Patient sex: F
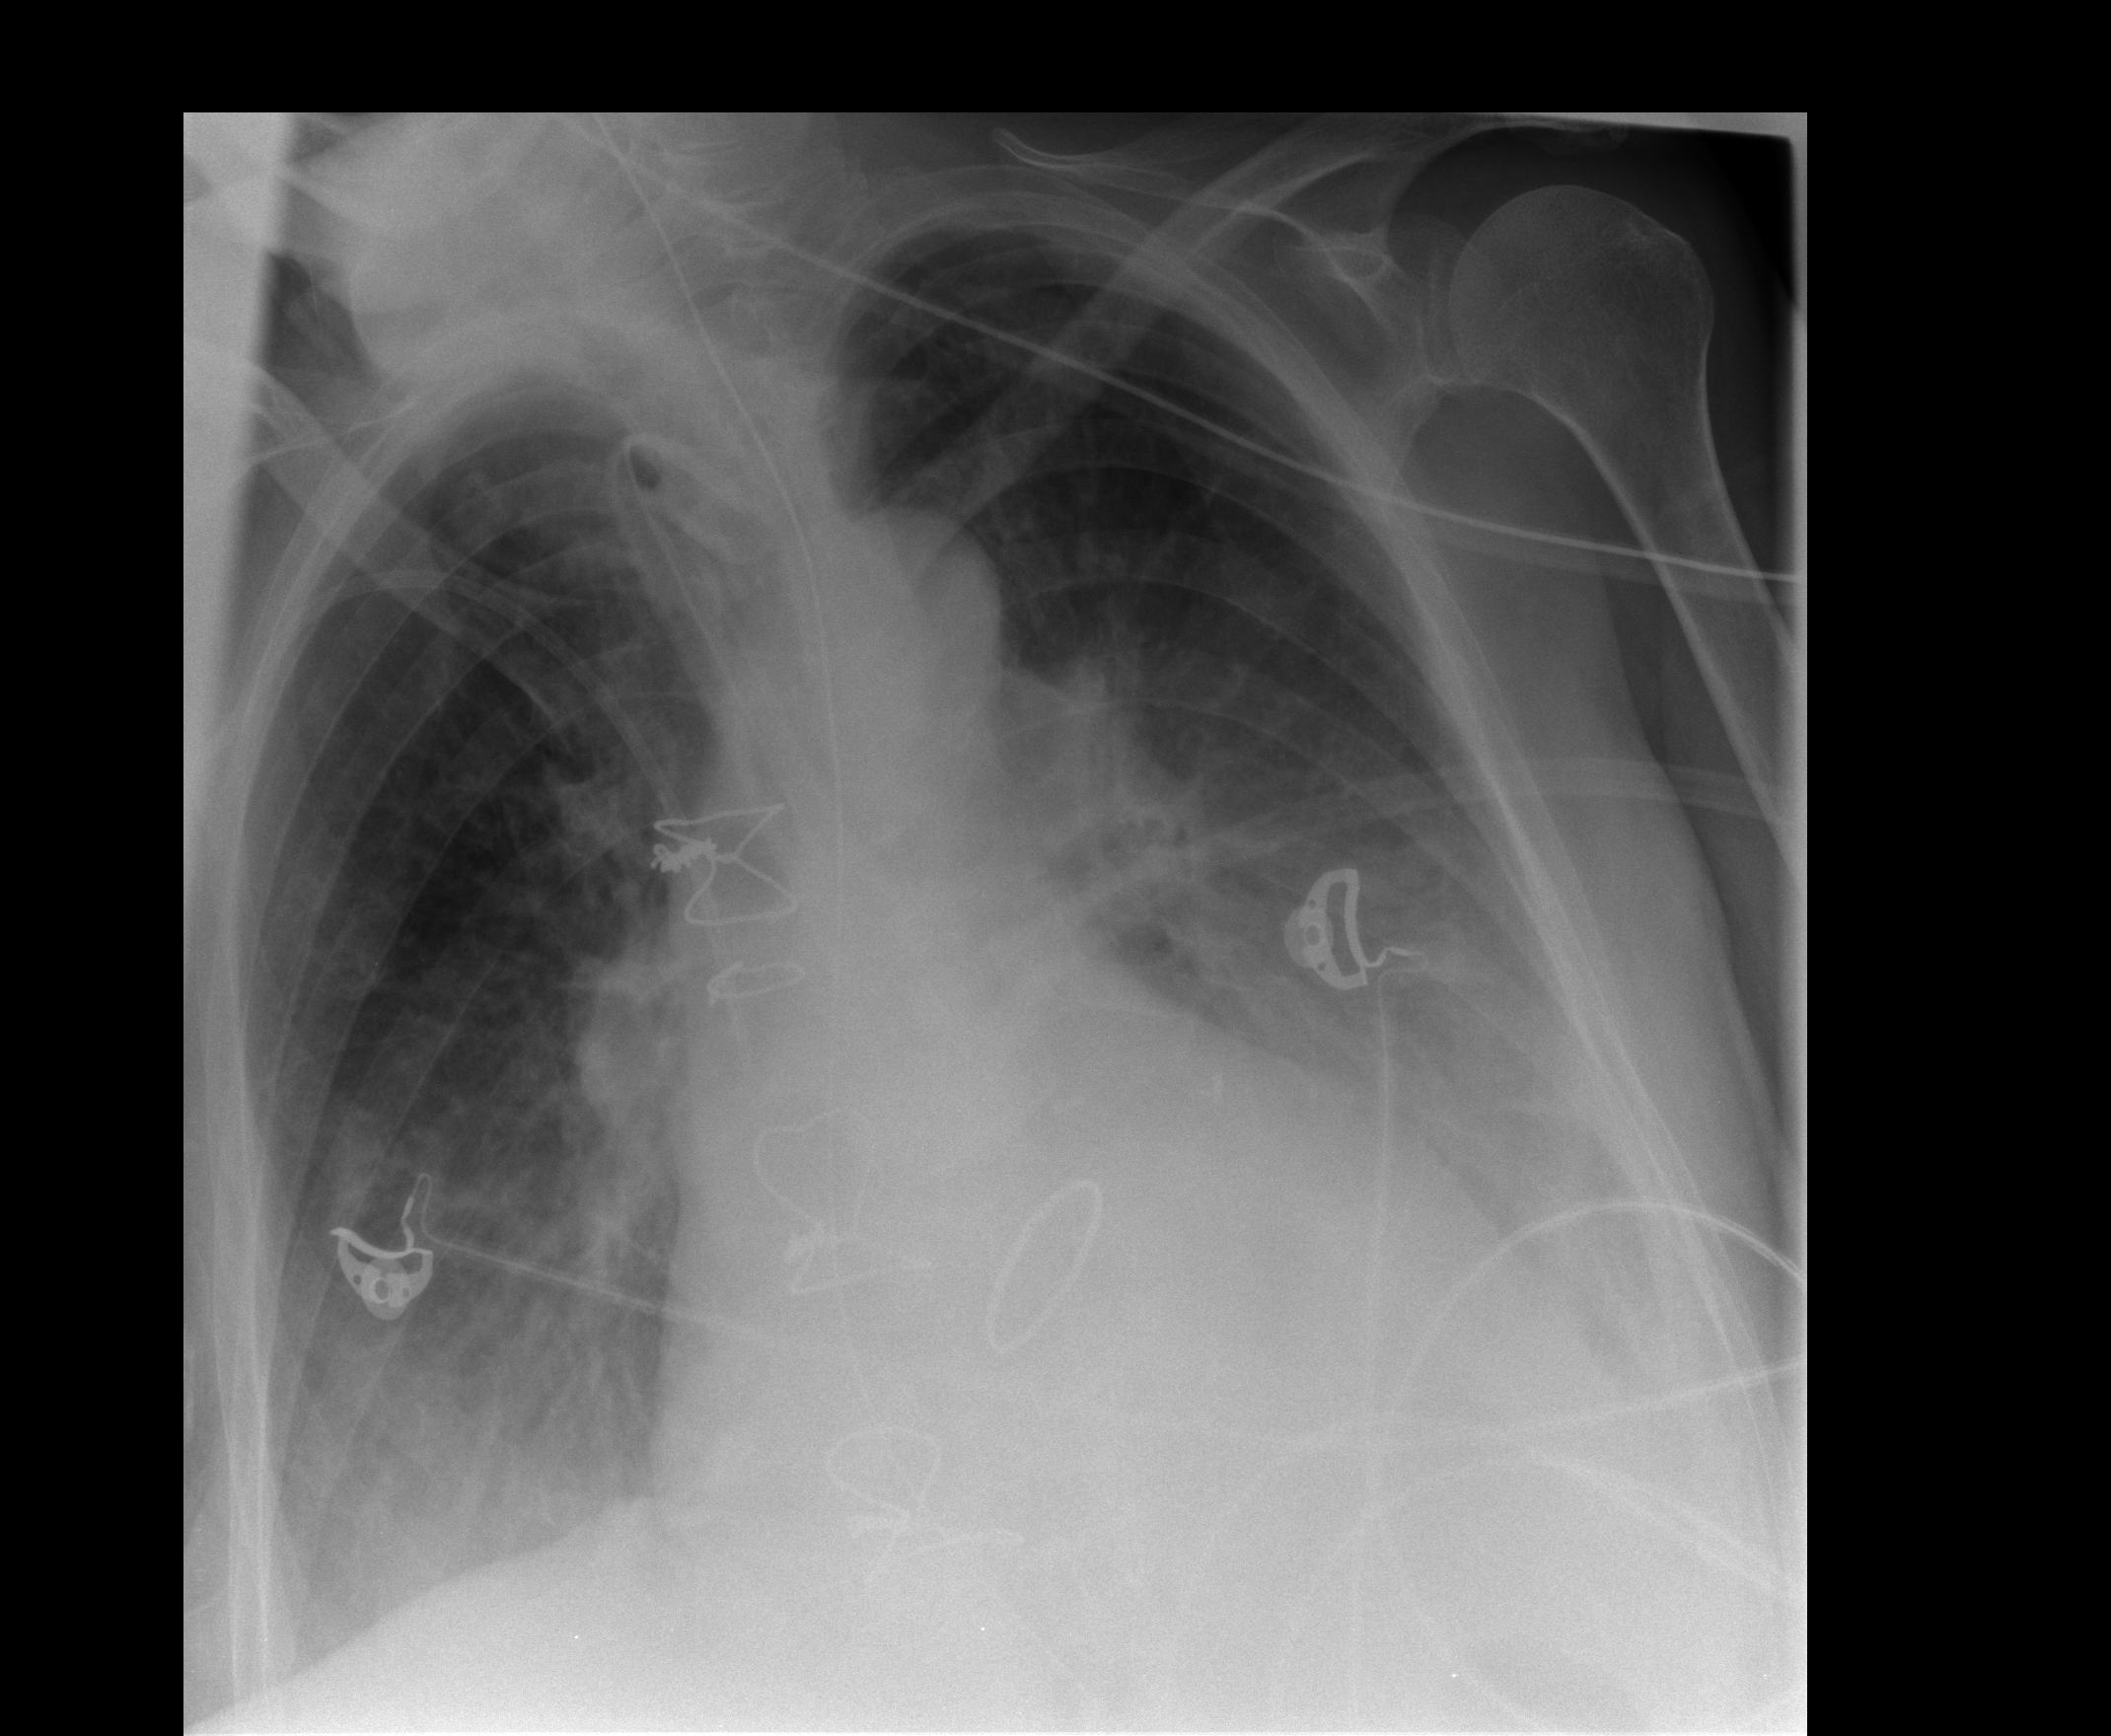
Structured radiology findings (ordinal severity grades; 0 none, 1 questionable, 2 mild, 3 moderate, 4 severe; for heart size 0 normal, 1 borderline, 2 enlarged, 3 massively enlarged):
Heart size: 2
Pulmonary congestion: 2
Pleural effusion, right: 1
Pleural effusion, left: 2
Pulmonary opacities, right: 1
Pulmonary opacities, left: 1
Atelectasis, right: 2
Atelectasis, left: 2